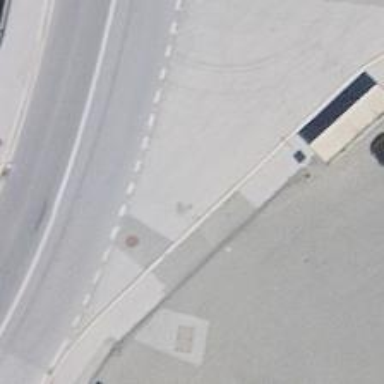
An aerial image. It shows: Bus stop with platform for public transport.